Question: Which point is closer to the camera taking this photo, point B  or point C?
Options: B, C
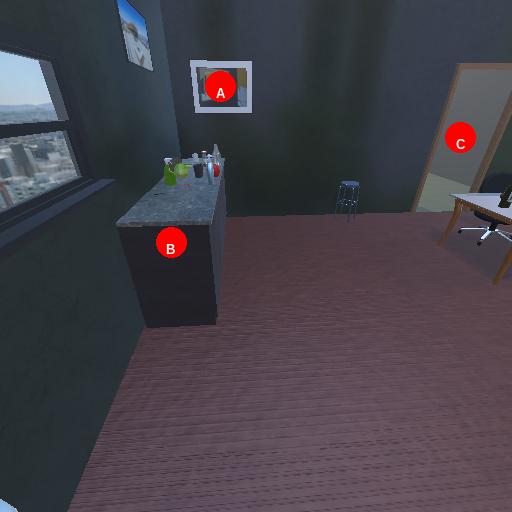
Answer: B